Question: I would like to detect a color then I work in HSV and use 3 treshold.
'''
r,BGR = cap.read()
HSV = cv2.cvtColor(BGR, cv2.COLOR_BGR2HSV)
lowerb = np.array([Hrange[0],Srange[0],Vrange[0]])
higherb = np.array([Hrange[1],Srange[1],Vrange[1]])
#Values comes from a trackbar
mask= cv2.inRange(HSV, lowerb, higherb)
result = cv2.bitwise_and(BGR,BGR, mask=mask)
'''
H,S,V Ranges are like :
[20,40], [50-170], [50,170]
As you see, the result is pixelised and I would like to unify every single area detected. (What is more white go white & what is more black go black)
Is there a Numpy or OpenCV2 function to do it?

Thanks
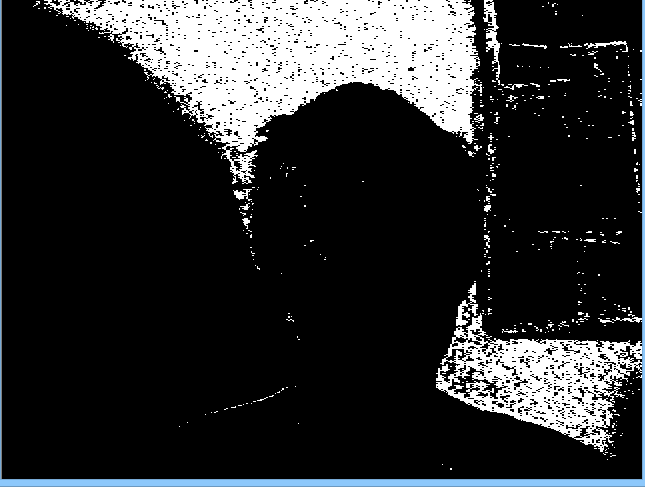
Answer: 'inRange' gives you a binary image already, so there's no "more white" or "more black".
What you're looking for is morphological operations <URL>.
Alternatively, although arguably slower and not exactly the same thing, <URL> is also something worth looking into.